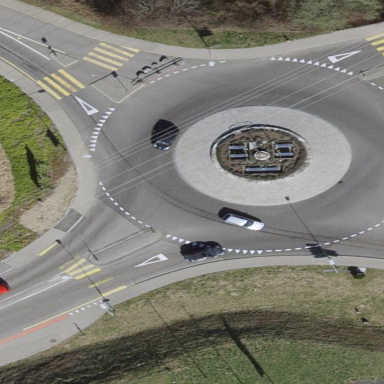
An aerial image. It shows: Secondary road with asphalt surface leading to roundabout junction.